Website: ulta-beauty
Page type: store-pickup
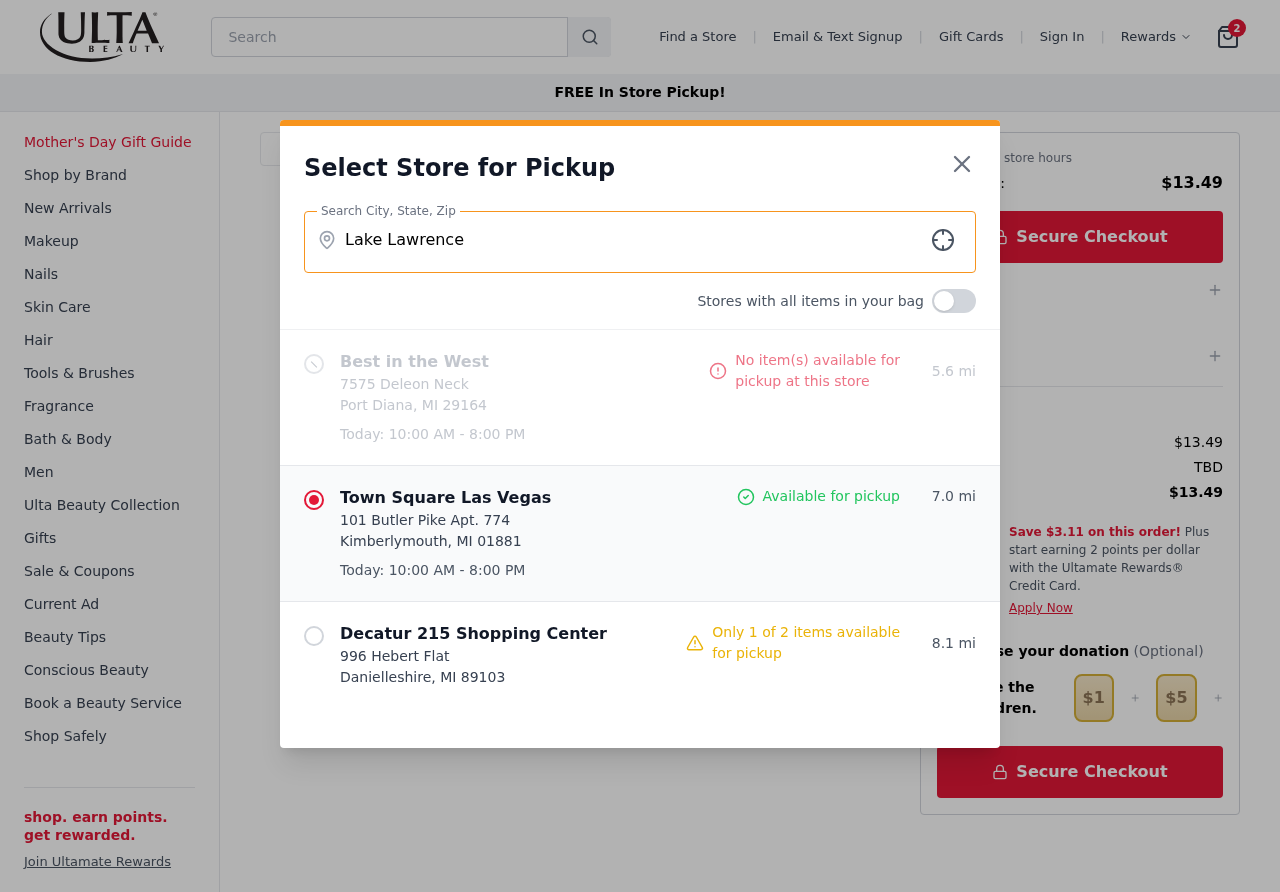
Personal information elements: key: PII_CITY
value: Lake Lawrence
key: PII_LOCATION1_CITY_STATE_ZIP
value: Port Diana, MI 29164
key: PII_LOCATION1_NAME
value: Best in the West
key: PII_LOCATION1_STREET
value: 7575 Deleon Neck
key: PII_LOCATION2_CITY_STATE_ZIP
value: Kimberlymouth, MI 01881
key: PII_LOCATION2_NAME
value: Town Square Las Vegas
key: PII_LOCATION2_STREET
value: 101 Butler Pike Apt. 774
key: PII_LOCATION3_CITY_STATE_ZIP
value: Danielleshire, MI 89103
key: PII_LOCATION3_NAME
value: Decatur 215 Shopping Center
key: PII_LOCATION3_STREET
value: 996 Hebert Flat
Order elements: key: ORDER_NUM_ITEMS
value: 2
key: ORDER_TOTAL
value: $13.49
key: ORDER_SUBTOTAL
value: $13.49
Search elements: key: HEADER_SEARCH
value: Search
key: SEARCH_STORE_LOCATION
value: Lake Lawrence